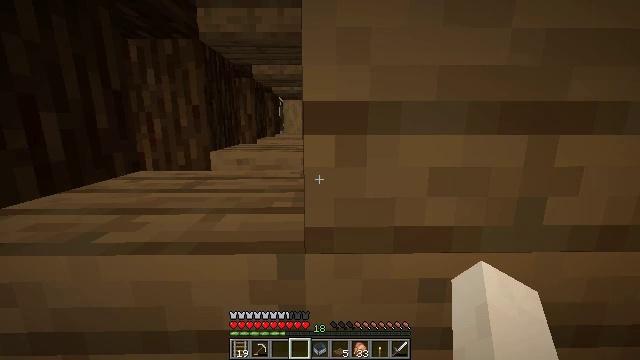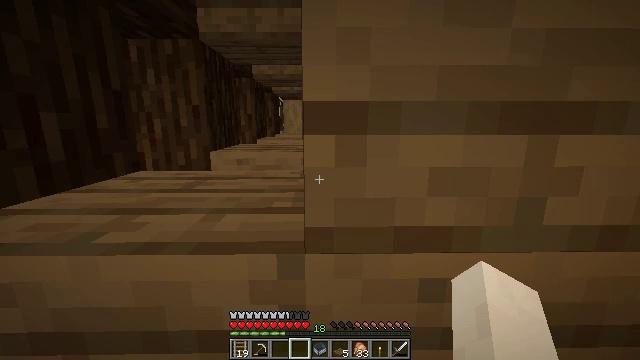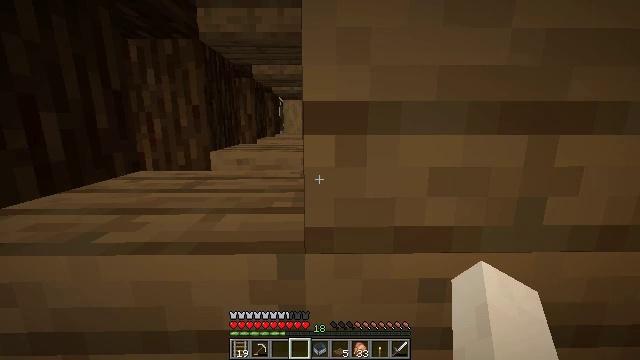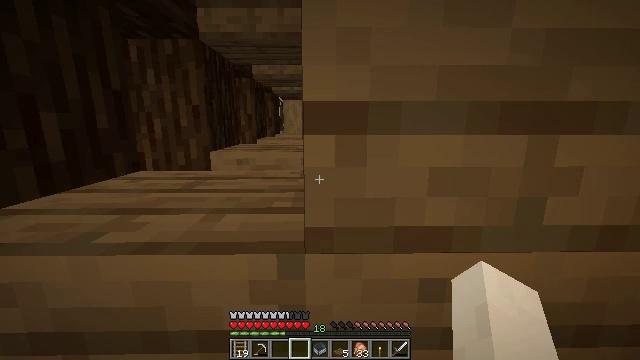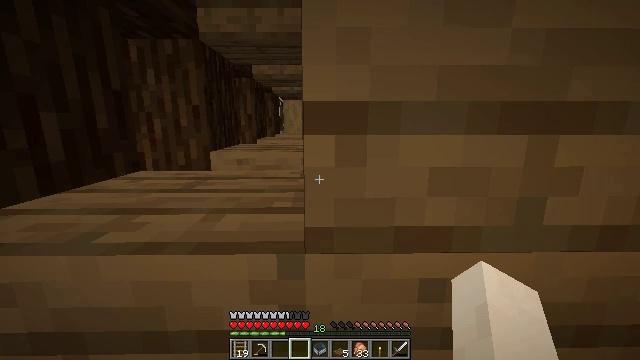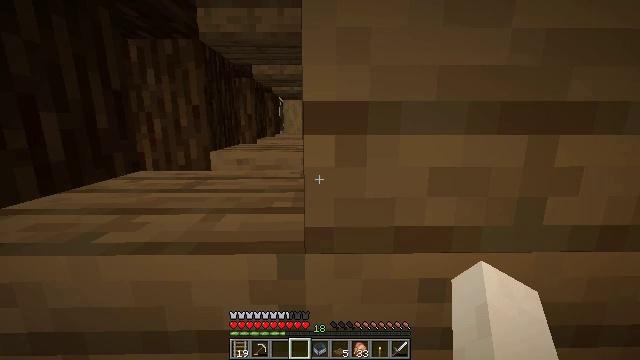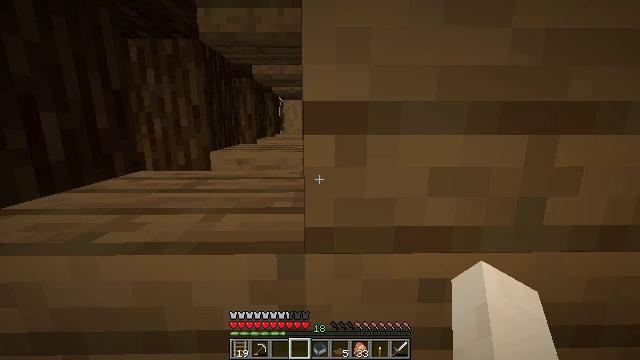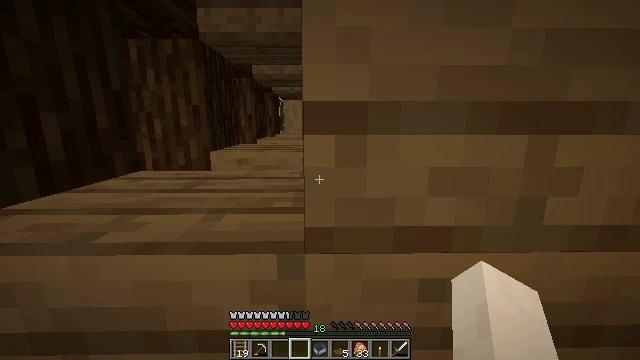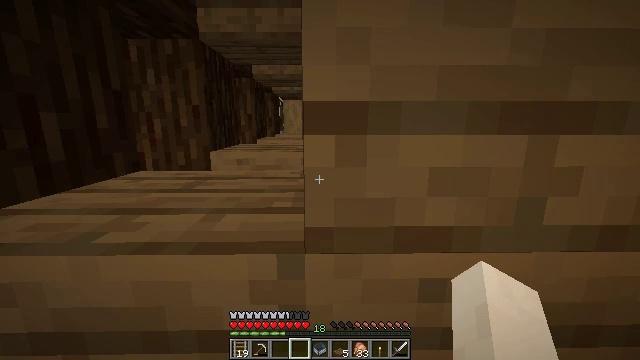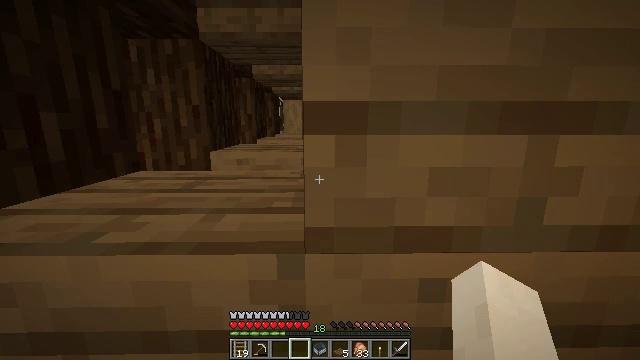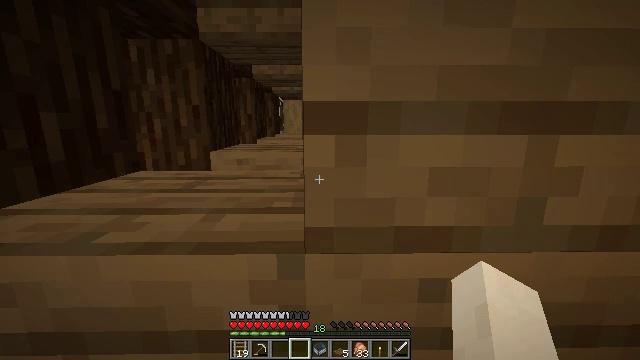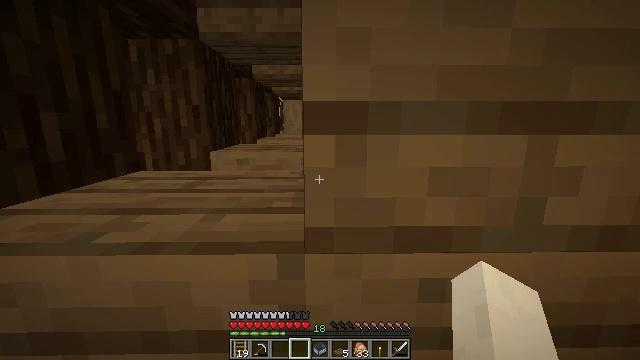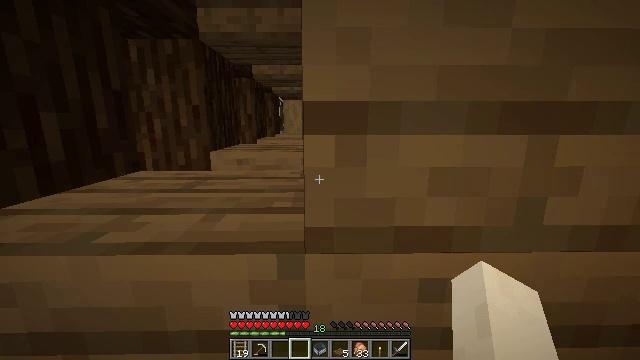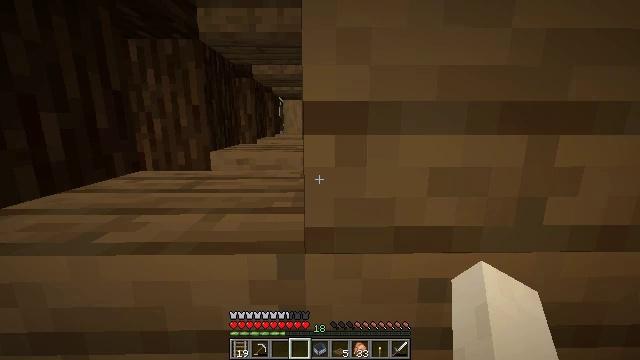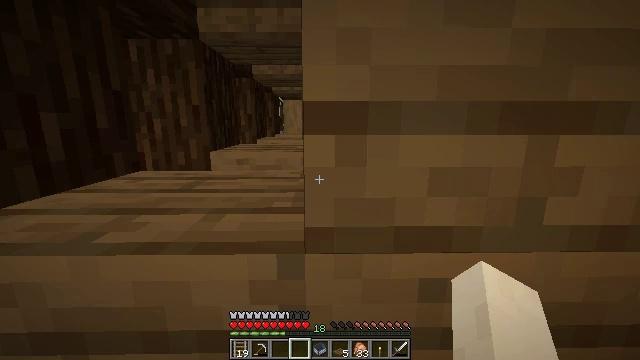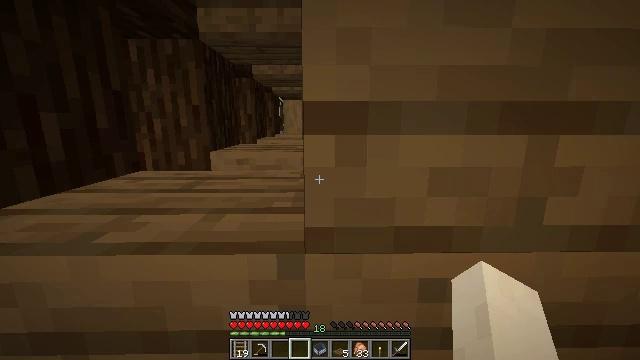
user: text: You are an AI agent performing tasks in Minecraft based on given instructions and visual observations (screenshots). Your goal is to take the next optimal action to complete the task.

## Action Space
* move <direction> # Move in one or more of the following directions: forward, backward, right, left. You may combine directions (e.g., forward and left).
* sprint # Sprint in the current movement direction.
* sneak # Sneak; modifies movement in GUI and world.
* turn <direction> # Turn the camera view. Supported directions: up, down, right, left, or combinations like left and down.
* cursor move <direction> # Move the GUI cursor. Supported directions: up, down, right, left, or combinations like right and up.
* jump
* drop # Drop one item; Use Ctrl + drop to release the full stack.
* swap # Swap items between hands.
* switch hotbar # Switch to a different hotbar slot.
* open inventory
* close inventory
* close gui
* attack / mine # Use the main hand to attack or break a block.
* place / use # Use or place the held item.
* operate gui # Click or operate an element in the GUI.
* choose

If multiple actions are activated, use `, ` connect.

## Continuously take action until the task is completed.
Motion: motion action
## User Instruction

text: Gather stripped spruce log from the tree.
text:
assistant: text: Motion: no_op
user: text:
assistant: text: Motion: no_op
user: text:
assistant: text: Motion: no_op
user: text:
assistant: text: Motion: no_op
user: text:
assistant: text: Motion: no_op
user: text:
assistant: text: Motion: no_op
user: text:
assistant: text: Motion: no_op
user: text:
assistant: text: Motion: no_op
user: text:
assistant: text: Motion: no_op
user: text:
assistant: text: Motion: no_op
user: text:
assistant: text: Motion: no_op
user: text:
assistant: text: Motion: no_op
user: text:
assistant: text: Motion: no_op
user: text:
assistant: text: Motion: no_op
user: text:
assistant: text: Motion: no_op
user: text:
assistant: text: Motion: no_op
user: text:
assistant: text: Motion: no_op
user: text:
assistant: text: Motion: no_op
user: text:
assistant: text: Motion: no_op
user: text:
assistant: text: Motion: no_op
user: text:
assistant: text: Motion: no_op
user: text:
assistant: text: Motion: no_op
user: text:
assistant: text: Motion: no_op
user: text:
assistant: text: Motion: no_op
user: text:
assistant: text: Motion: no_op
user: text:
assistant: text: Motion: no_op
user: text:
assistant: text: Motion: no_op
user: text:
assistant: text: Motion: no_op
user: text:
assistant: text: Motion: no_op
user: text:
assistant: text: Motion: no_op